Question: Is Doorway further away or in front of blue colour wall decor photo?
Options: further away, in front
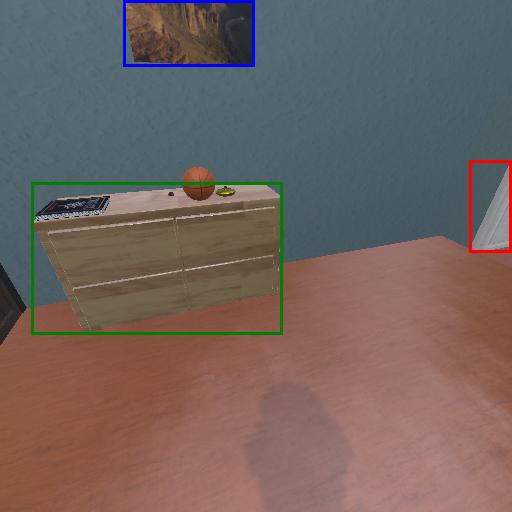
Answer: further away